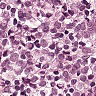
Metastatic tissue present: yes